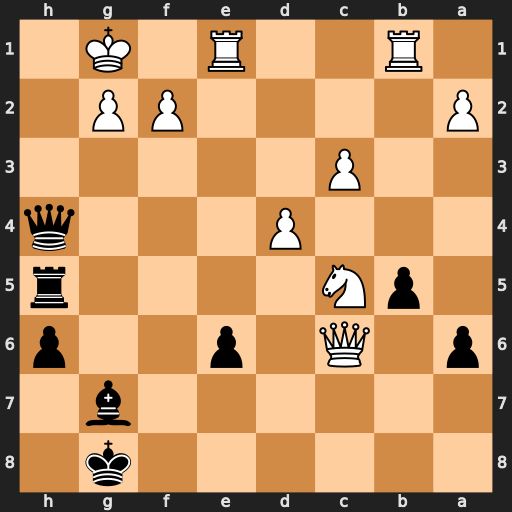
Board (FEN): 6k1/6b1/p1Q1p2p/1pN4r/3P3q/2P5/P4PP1/1R2R1K1
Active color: b
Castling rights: -
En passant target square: -
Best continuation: Qh1#